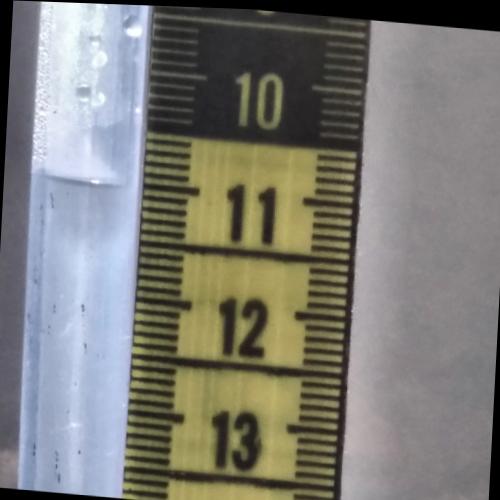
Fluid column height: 11.0 cm